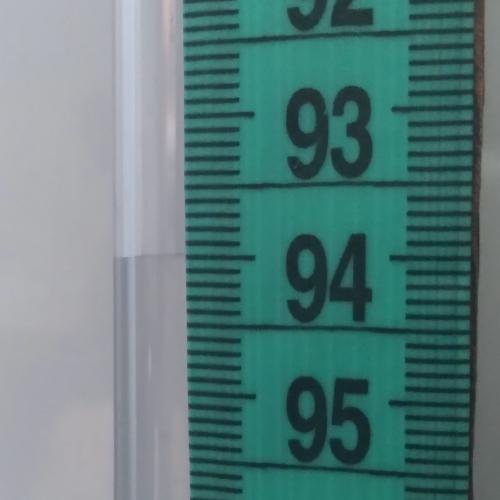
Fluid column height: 94.0 cm